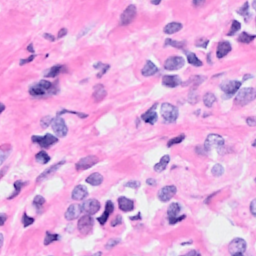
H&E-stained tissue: Breast